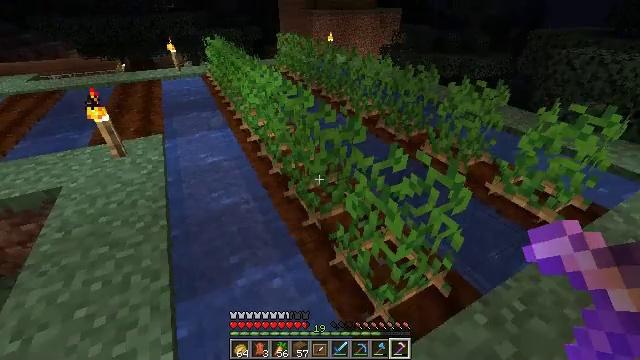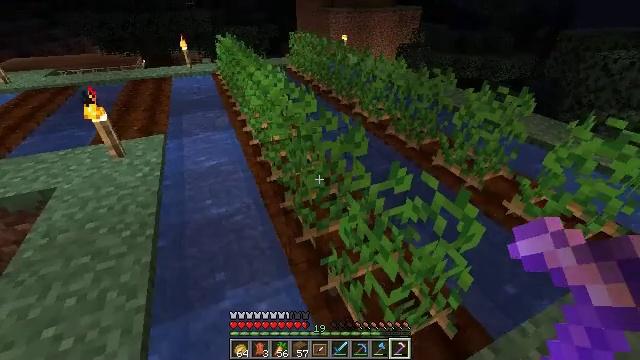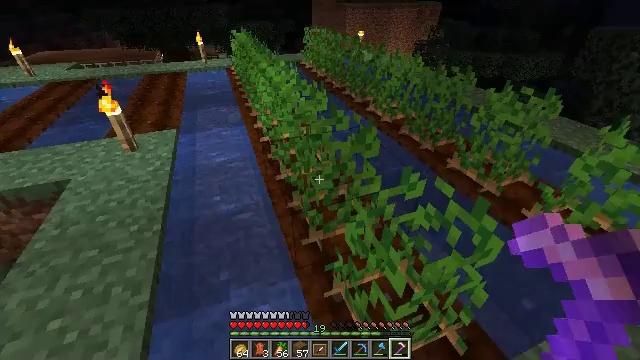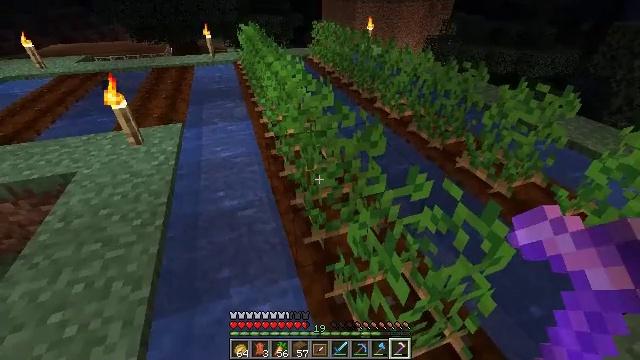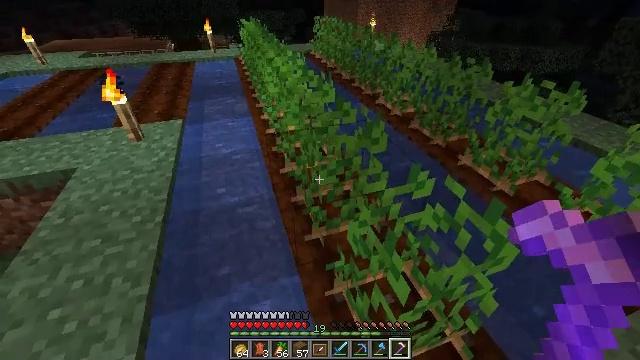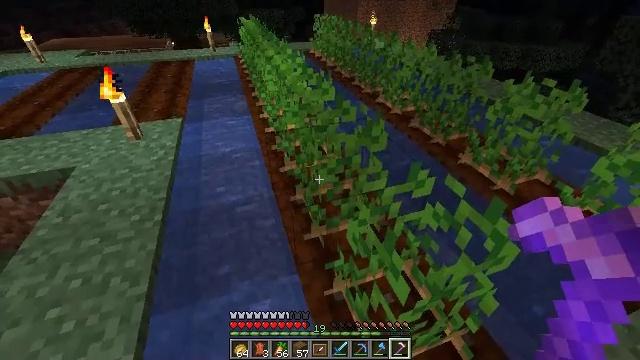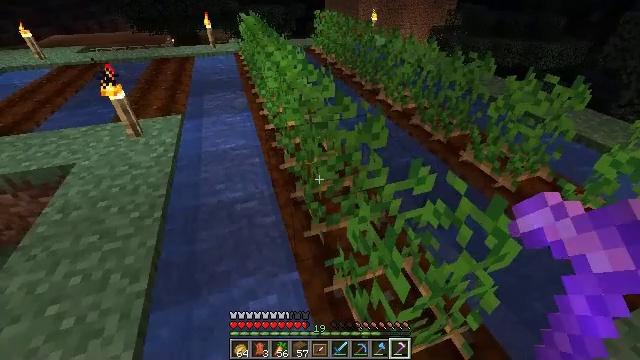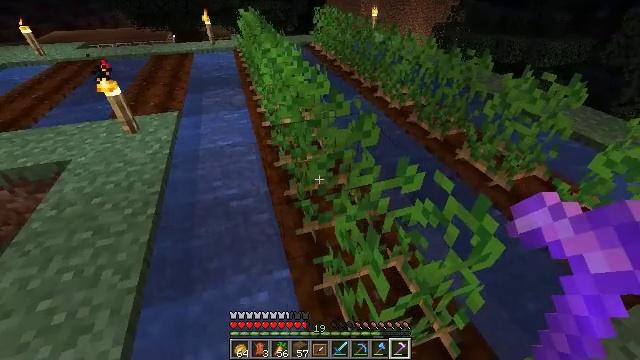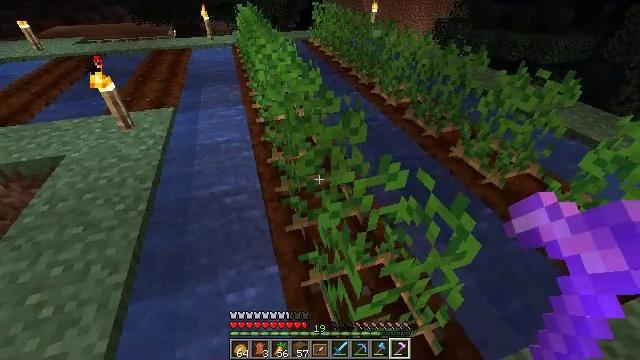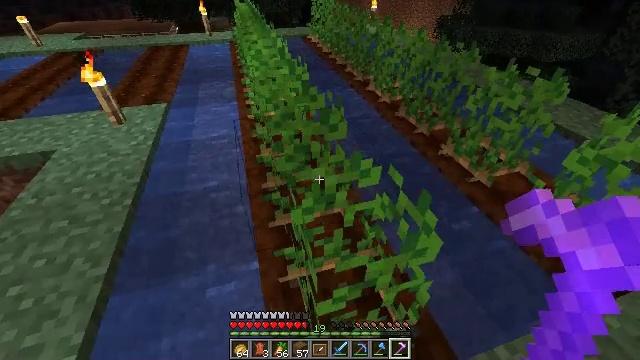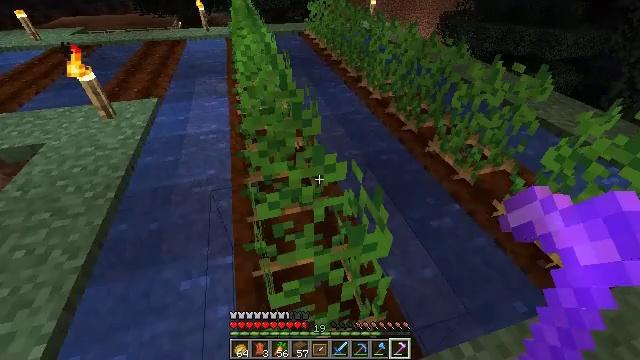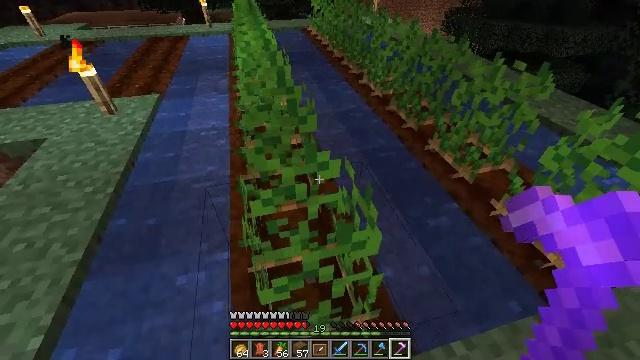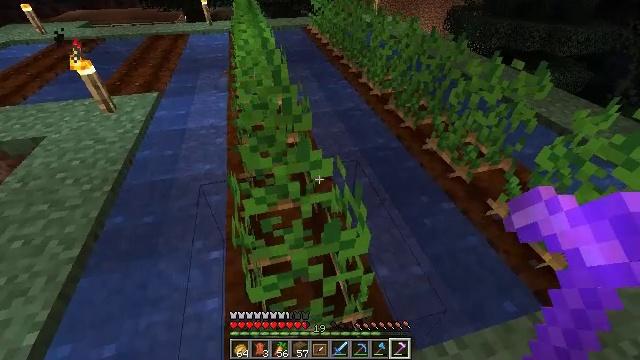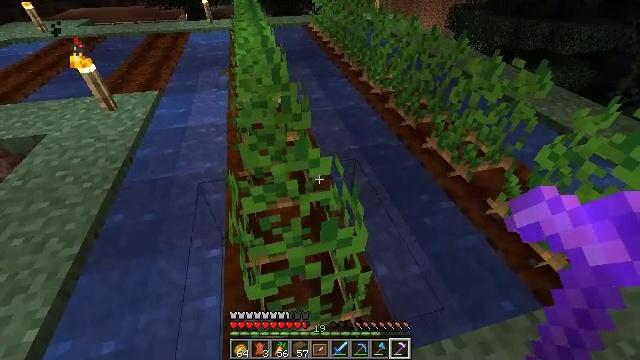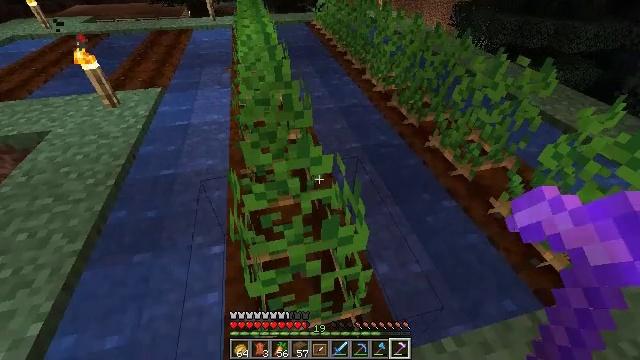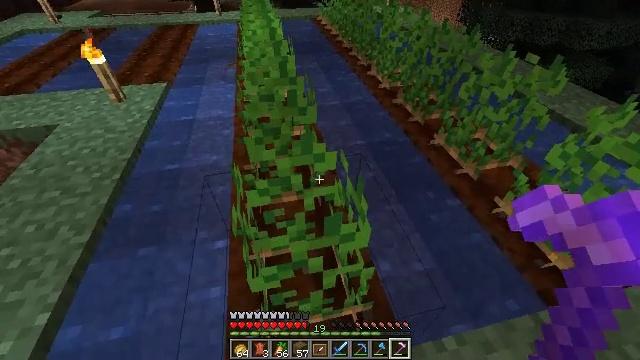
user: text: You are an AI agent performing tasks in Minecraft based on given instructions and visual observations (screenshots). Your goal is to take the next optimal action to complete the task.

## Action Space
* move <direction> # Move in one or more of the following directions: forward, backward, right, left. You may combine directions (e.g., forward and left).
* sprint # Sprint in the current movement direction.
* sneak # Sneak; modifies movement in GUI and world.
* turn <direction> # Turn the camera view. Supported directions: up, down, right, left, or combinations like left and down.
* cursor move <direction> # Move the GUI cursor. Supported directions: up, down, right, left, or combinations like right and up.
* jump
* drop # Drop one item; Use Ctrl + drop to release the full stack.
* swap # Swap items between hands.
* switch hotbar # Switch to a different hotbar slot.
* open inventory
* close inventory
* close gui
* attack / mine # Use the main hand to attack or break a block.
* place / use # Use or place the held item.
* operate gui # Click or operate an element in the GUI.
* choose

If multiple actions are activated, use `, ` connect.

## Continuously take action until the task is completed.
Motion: motion action
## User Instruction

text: Gather potatoes by left-clicking.
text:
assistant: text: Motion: move forward, turn left
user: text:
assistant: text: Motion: turn left
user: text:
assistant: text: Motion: turn left and down
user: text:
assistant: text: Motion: no_op
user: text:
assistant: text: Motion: no_op
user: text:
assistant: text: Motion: no_op
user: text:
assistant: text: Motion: move right
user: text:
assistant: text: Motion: move right
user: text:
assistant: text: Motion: move right
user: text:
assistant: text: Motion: no_op
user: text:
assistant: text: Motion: no_op
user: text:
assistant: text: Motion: no_op
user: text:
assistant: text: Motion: no_op
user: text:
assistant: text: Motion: no_op
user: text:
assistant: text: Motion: turn left
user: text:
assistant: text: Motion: turn left and down
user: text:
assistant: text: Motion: turn left and down
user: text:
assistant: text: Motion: turn left and down
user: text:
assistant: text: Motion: turn left and down
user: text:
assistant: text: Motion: turn left and down
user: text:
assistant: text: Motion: attack / mine
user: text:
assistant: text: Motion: attack / mine
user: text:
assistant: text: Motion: attack / mine
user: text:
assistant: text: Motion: no_op
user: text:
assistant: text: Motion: turn up
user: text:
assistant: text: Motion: turn up
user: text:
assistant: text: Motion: move forward, turn up
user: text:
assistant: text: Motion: move forward
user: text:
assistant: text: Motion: move forward
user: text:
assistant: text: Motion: move forward